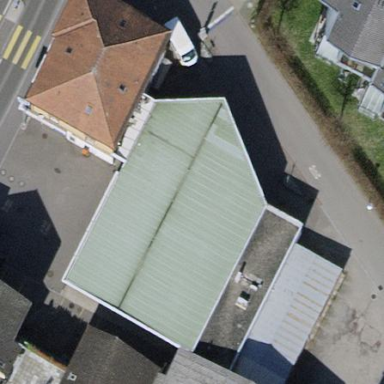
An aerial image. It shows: Industrial building.